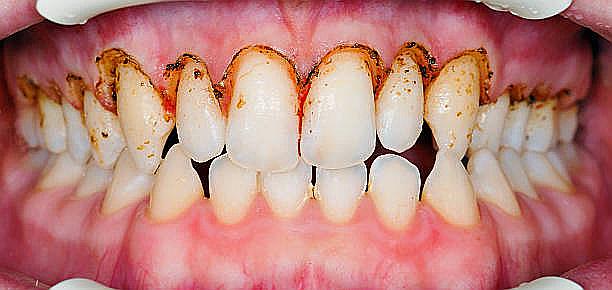
Condition: Calculus